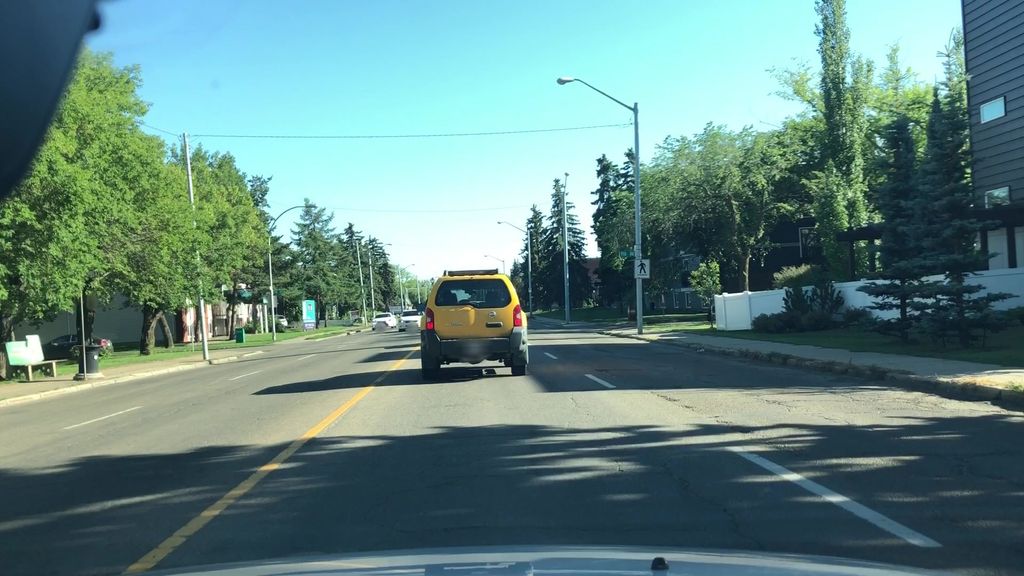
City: edmonton